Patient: sex F, age 77
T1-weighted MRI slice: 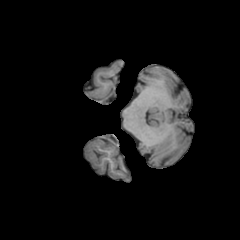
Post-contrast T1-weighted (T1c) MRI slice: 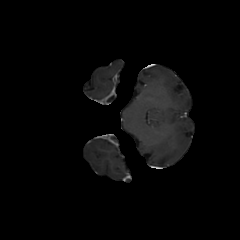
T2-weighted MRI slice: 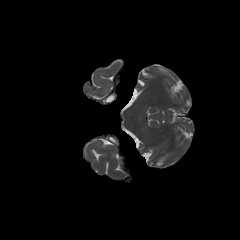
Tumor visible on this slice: no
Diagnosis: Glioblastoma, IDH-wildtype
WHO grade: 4